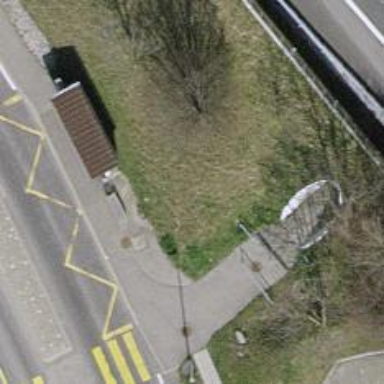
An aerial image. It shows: Bus stop with platform for public transport.